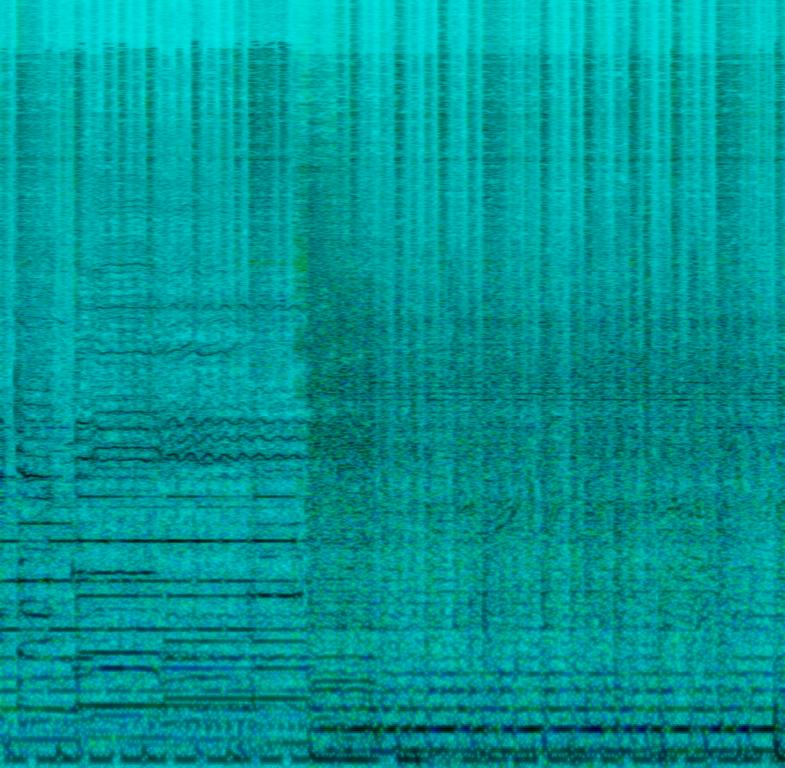
This heavy metal song features a distortion guitar playing palm muted power chords using mostly down strokes. The bass plays the root note of the chord using the same rhythm pattern. The percussion plays the hi-hat in a continuous pattern and the kick on the first count of the bar. On the third bar, the distortion guitar plays one chord without palm muting. This song can be played at the introduction of a video game. This song has no voices. This is an instrumental song. The mood of this song is aggressive.